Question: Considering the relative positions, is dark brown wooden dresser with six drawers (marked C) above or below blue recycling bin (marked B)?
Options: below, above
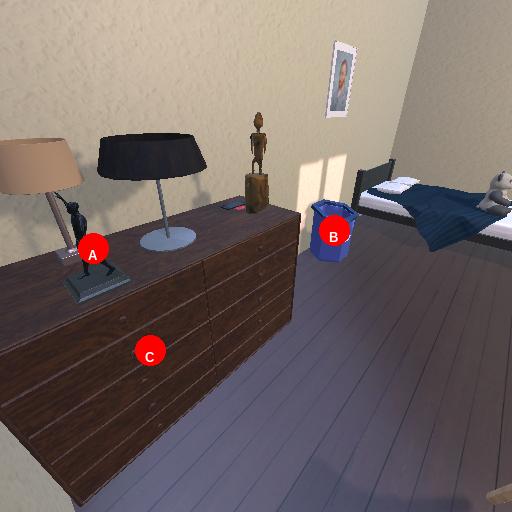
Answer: below